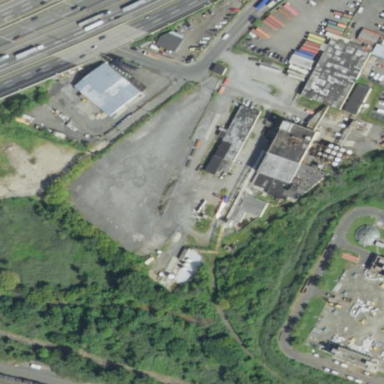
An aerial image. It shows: Warehouse building.